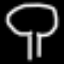
Label: mushroom